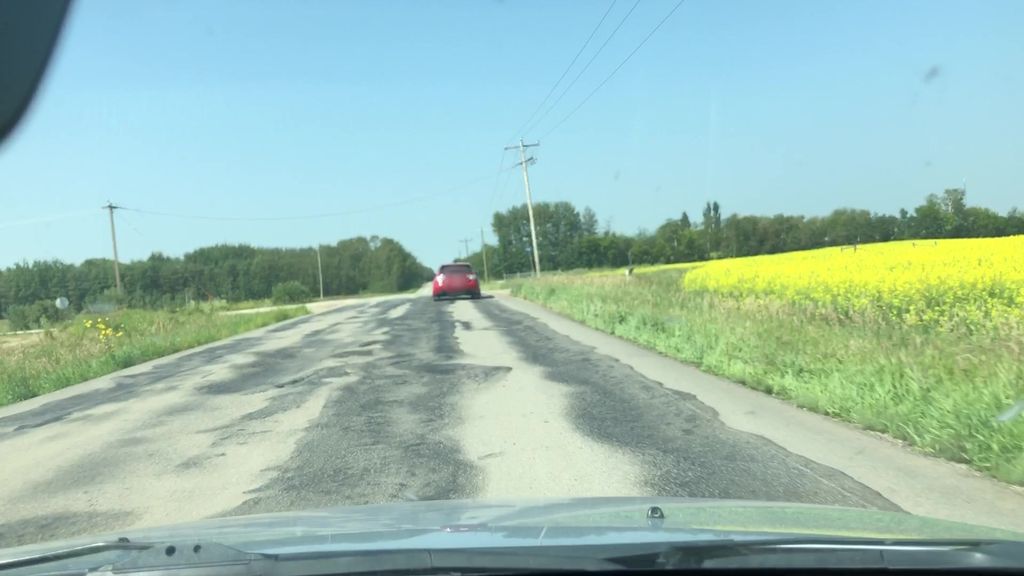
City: edmonton